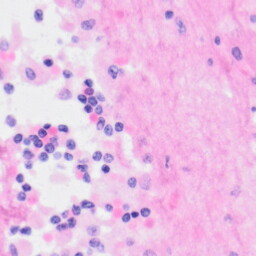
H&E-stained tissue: Kidney